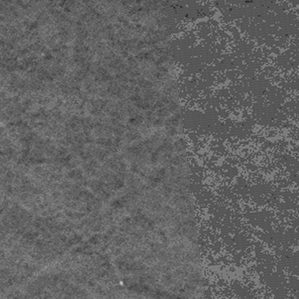
Label: frost